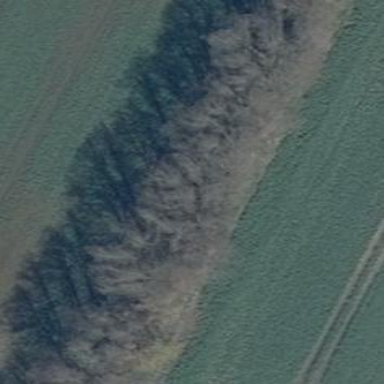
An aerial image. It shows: Forest with broadleaved trees.